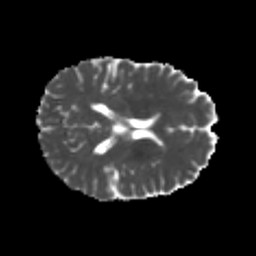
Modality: MD
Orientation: axial
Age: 23
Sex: female
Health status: healthy
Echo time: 0.074 s